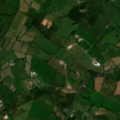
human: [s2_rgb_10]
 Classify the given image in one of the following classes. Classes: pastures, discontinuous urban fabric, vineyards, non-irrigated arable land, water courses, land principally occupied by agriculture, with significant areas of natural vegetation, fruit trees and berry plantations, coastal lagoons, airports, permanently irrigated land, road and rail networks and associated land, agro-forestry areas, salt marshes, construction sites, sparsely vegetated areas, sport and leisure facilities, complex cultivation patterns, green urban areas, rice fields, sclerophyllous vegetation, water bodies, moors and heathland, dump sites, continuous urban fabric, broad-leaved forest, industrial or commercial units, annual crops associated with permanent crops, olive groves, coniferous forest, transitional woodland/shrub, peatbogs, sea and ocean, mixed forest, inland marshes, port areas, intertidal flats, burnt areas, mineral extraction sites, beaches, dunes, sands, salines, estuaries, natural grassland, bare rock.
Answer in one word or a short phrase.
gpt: pastures, land principally occupied by agriculture, with significant areas of natural vegetation